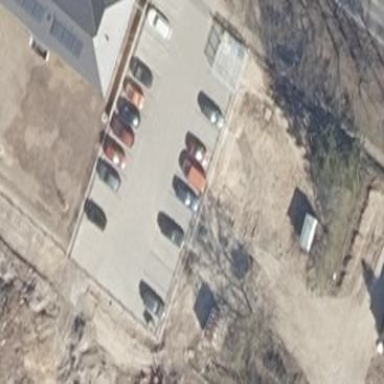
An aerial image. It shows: Parking area.